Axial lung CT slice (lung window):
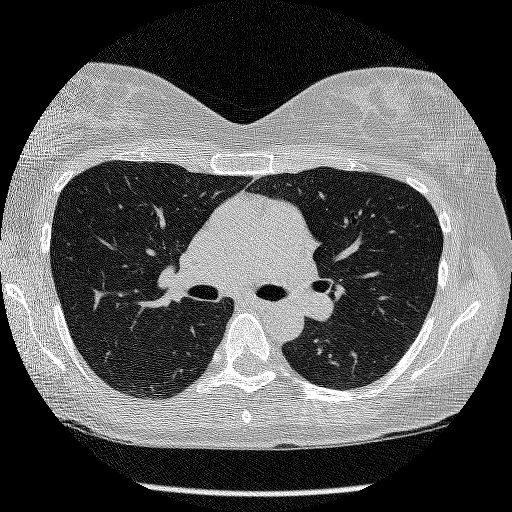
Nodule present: no